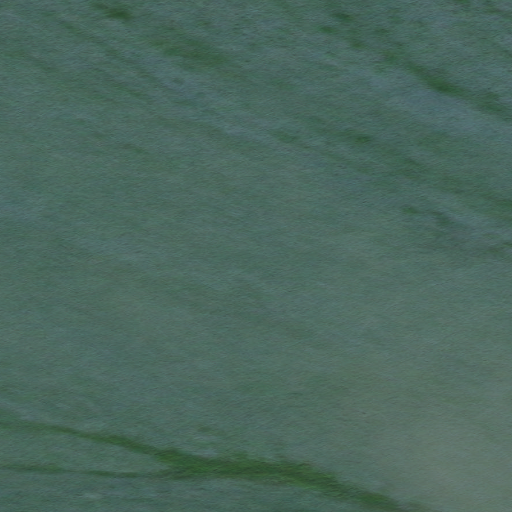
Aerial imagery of mountain in Alaska named Nasorak Hill containing only unknown